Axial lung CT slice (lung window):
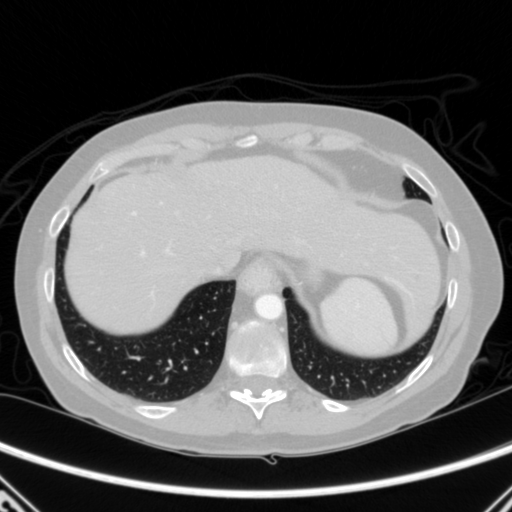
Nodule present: no